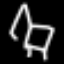
Label: chair